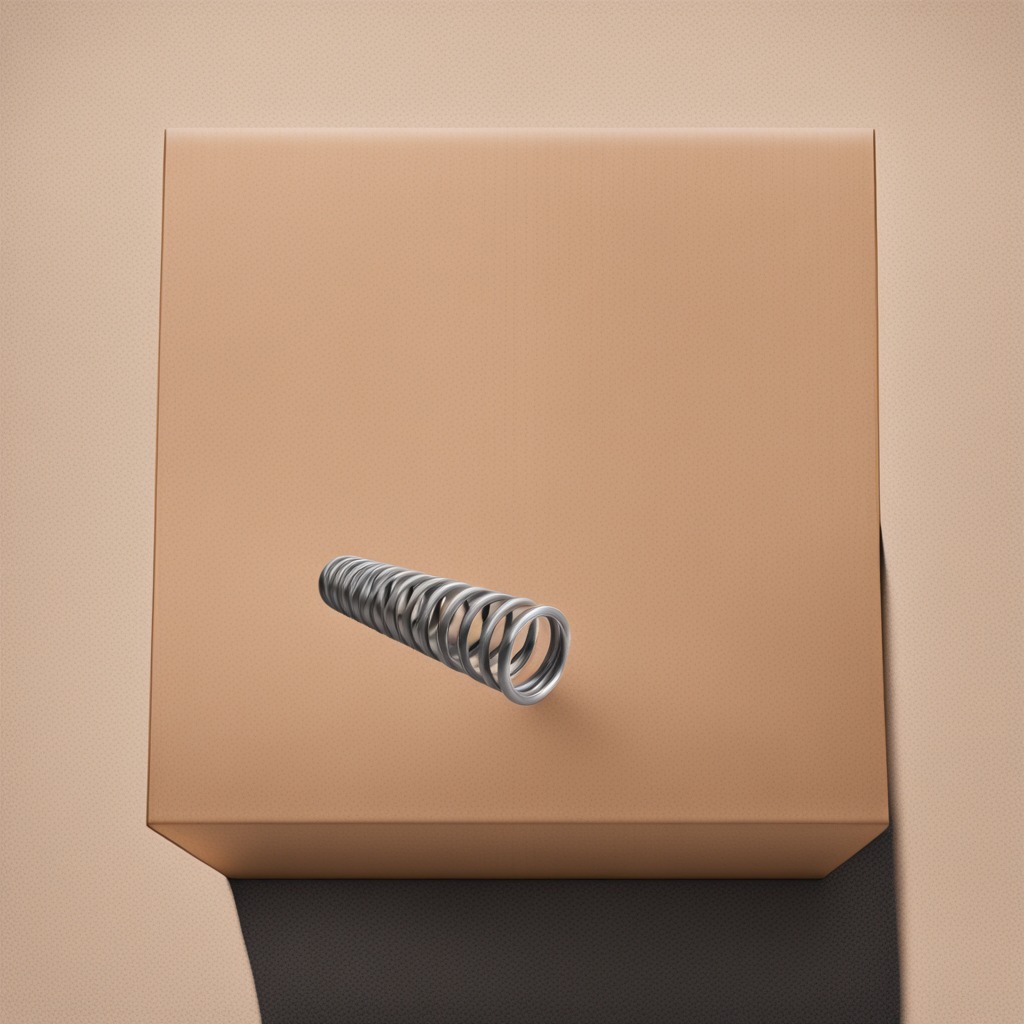
A coiled metal spring is lying on the cardboard box surface in an outdoor workshop during daytime bright natural light soft shadows slightly creased but